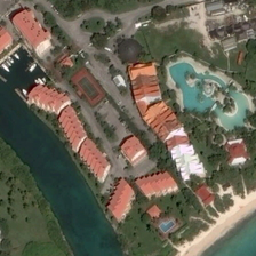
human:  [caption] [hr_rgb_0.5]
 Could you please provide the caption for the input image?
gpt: A lake was built in the middle of the resort.

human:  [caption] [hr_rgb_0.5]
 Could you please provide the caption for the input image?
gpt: near the river is a resort.

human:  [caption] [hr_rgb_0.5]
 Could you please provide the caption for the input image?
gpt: The river is a resort.

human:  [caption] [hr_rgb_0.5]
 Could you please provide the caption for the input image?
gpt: Next resort is the resort.

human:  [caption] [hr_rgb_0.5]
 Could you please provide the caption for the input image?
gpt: The lake was built in the middle of the resort.